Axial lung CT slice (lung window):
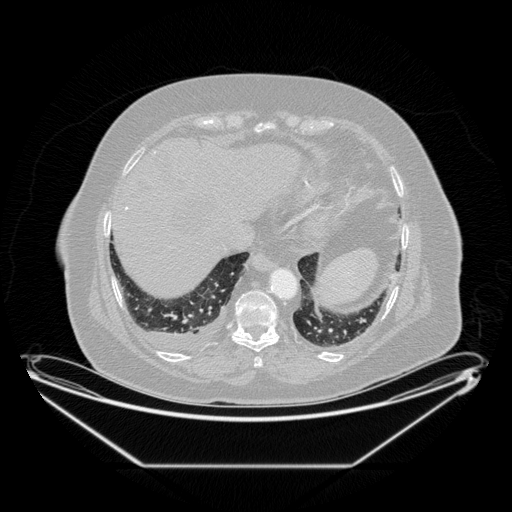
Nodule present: no